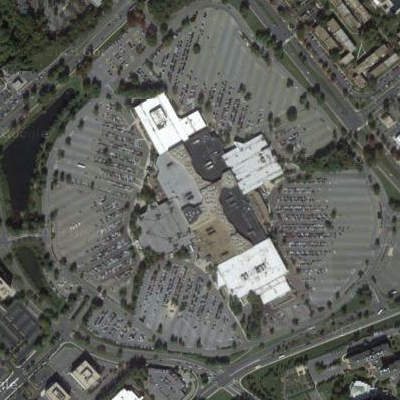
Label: Parking